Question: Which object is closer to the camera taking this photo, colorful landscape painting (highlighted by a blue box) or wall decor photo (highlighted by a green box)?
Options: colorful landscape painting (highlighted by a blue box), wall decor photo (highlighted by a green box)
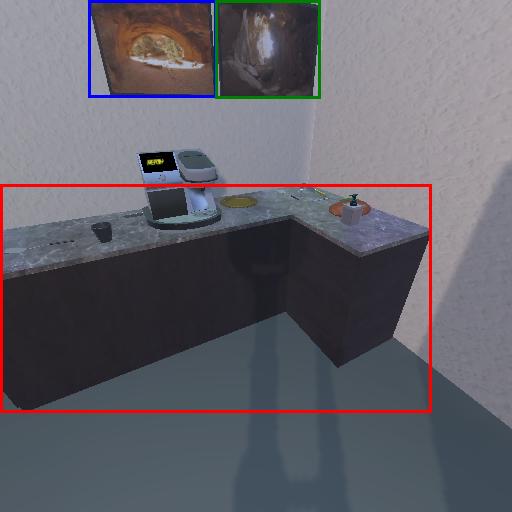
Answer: colorful landscape painting (highlighted by a blue box)